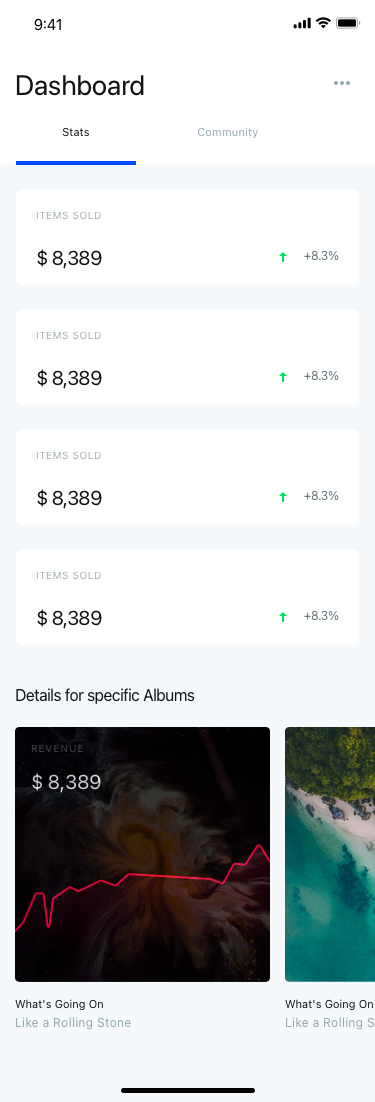
Text in this UI design:
What's Going On
Like a Rolling Stone
What's Going On
Like a Rolling Stone
$ 8,389
Revenue
Details for specific Albums